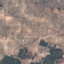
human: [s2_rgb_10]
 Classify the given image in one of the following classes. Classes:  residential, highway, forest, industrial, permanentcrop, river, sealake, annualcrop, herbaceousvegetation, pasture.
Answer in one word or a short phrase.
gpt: PermanentCrop